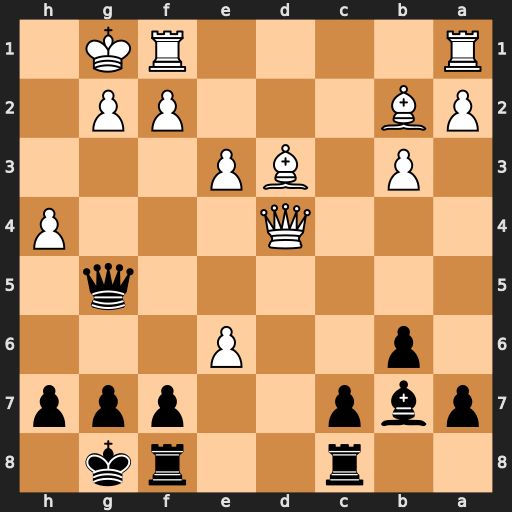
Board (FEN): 2r2rk1/pbp2ppp/1p2P3/6q1/3Q3P/1P1BP3/PB3PP1/R4RK1
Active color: b
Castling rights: -
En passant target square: -
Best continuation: Qxg2#